Question: In a form I have a Layout aligned as alContent and inside I have a new button aligned as alRight. The problem is when I reduce the scale, the direction is always from right to left. Is there any way to when I decrease the scale of the Layout the button continue right-aligned in relation to the Form changing the direction of left to right?

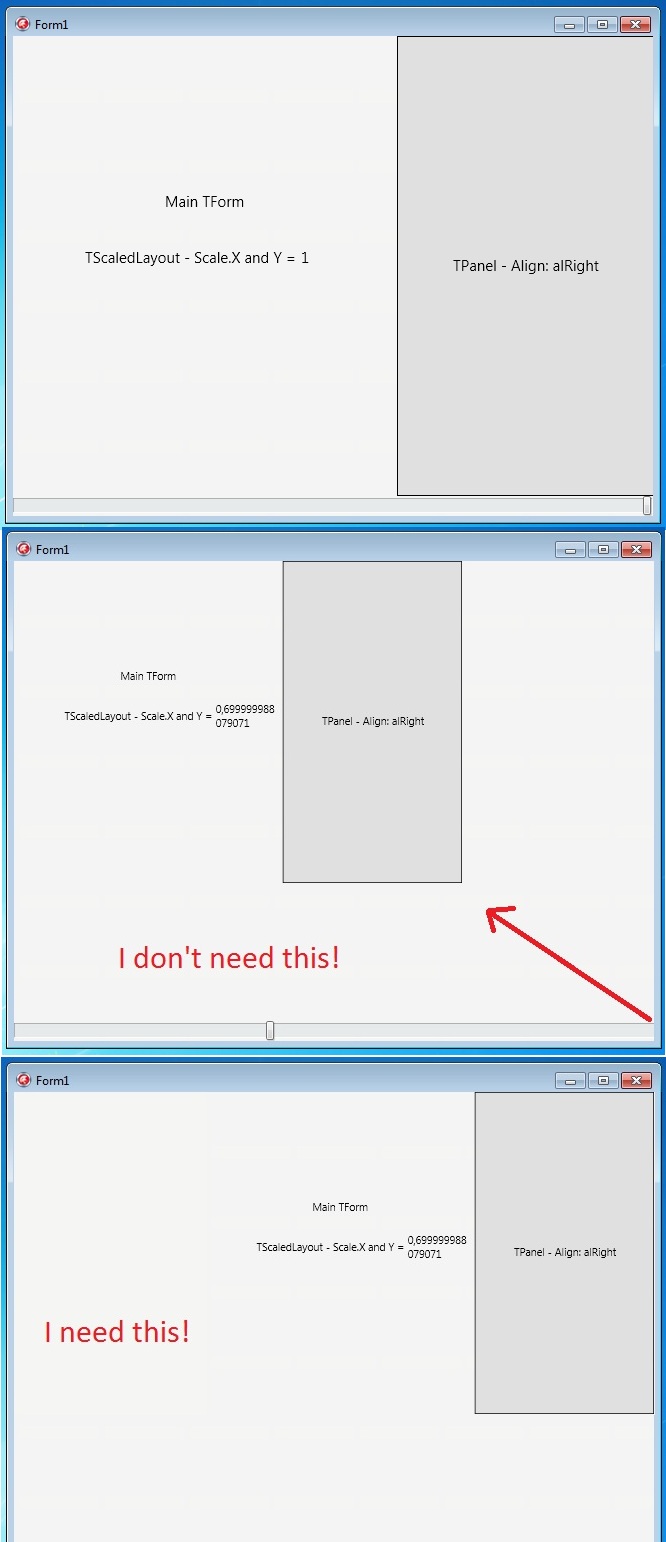
Answer: I believe that is not a definitive solution but so far I haven't found another alternative to reposition the TScaledLayout proportionally when I change the scale.
'''
procedure TForm1.TrackBar1Change(Sender: TObject);
begin
with ScaledLayout1
do Position.X := OriginalWidth - (OriginalWidth / (1 / TrackBar1.Value));
end;
'''